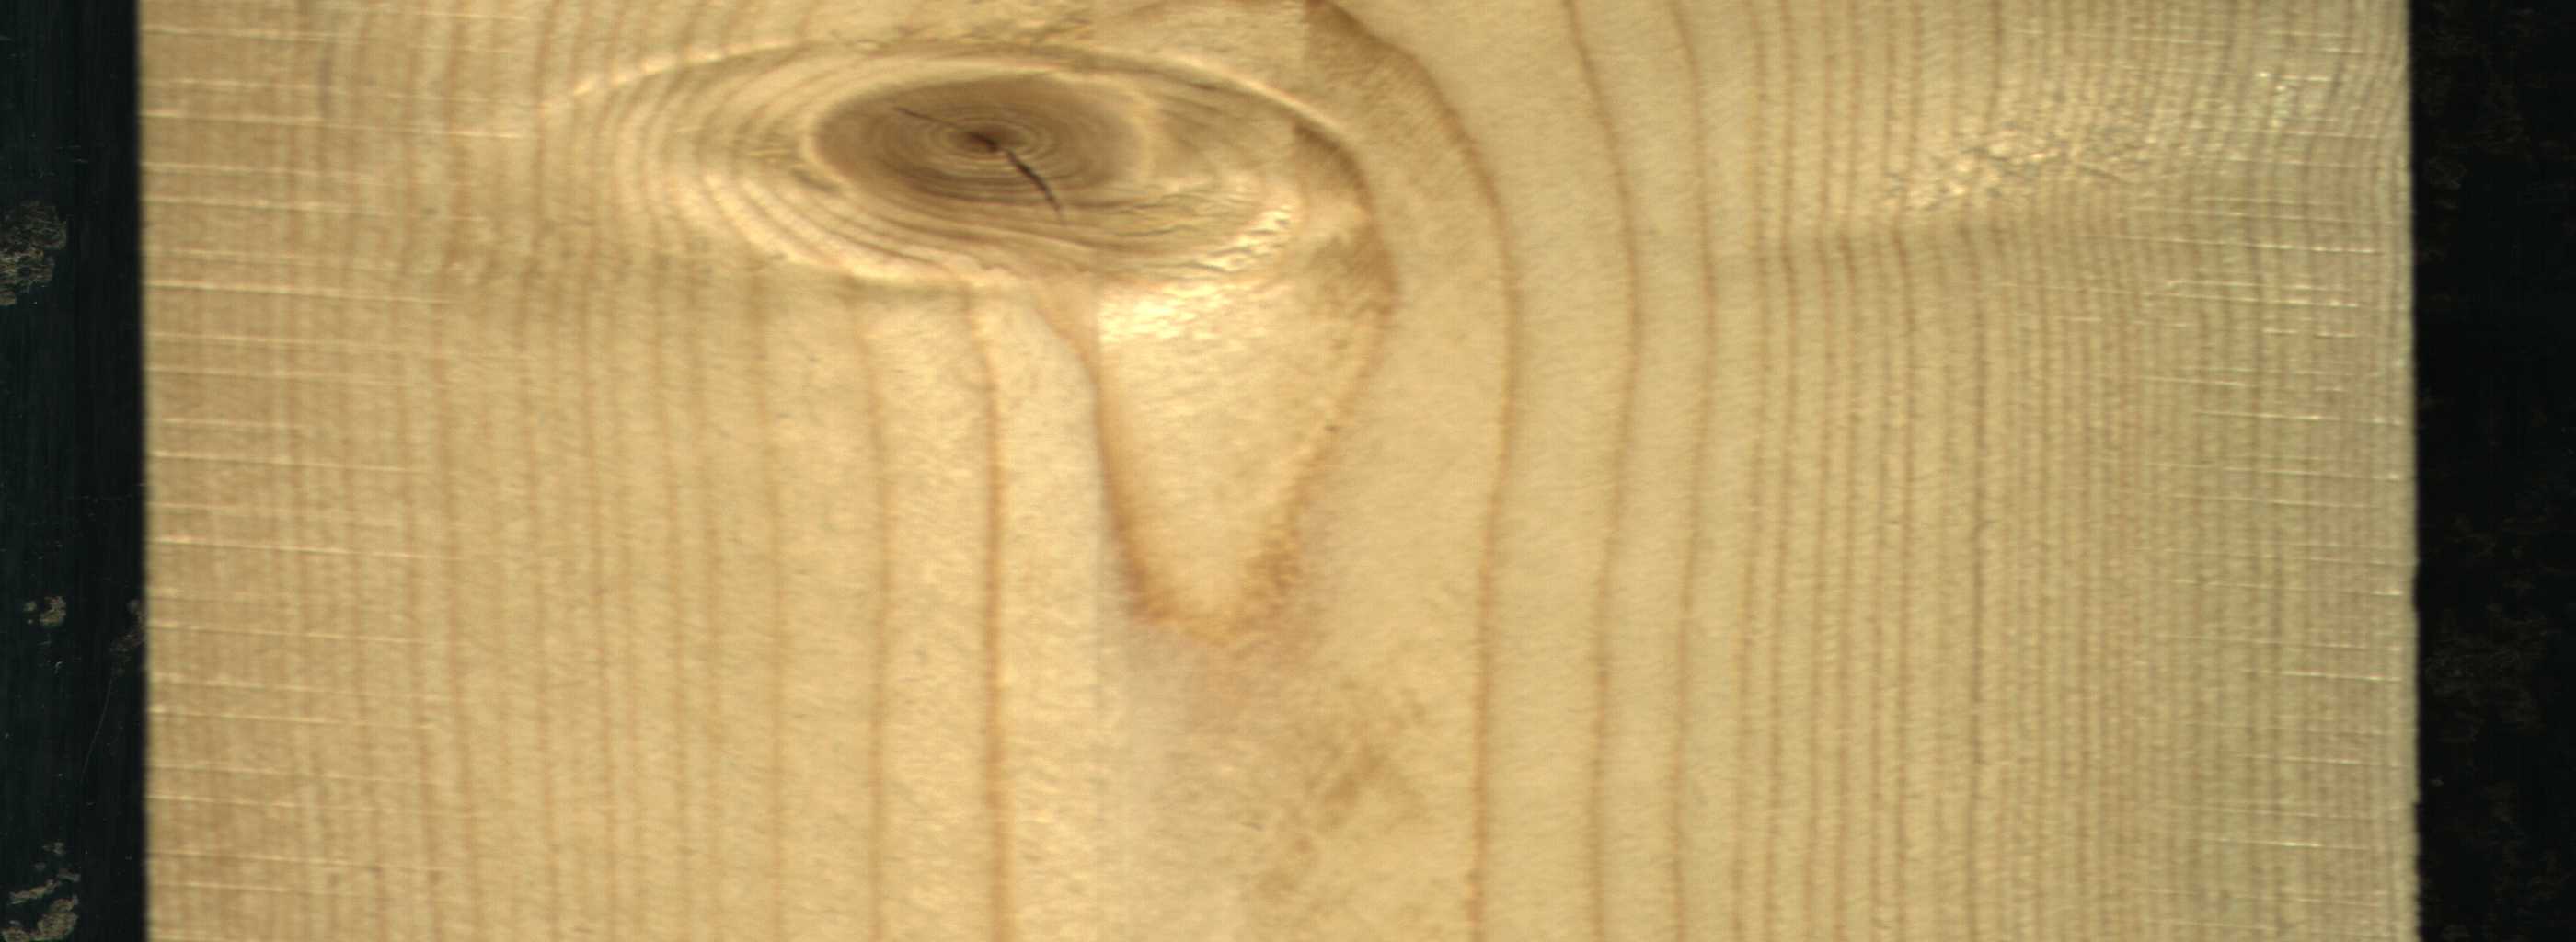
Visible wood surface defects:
knot_with_crack